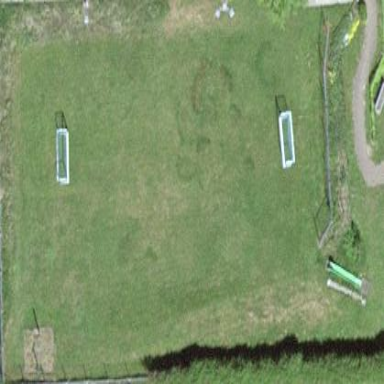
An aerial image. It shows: Soccer pitch for leisureland activities.